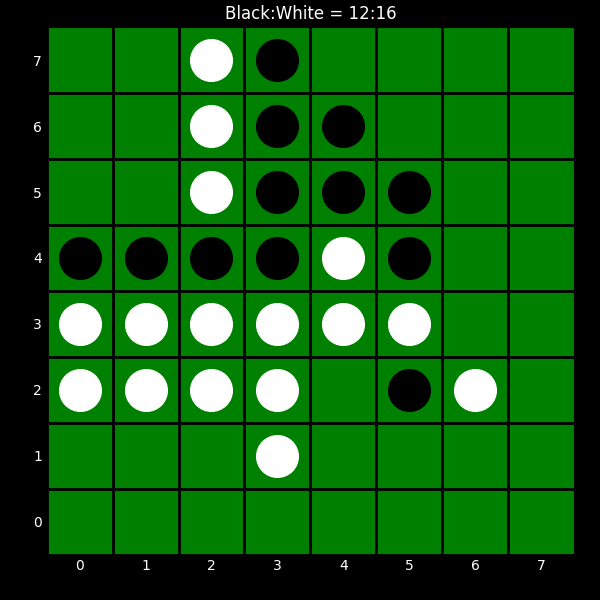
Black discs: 12
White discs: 16